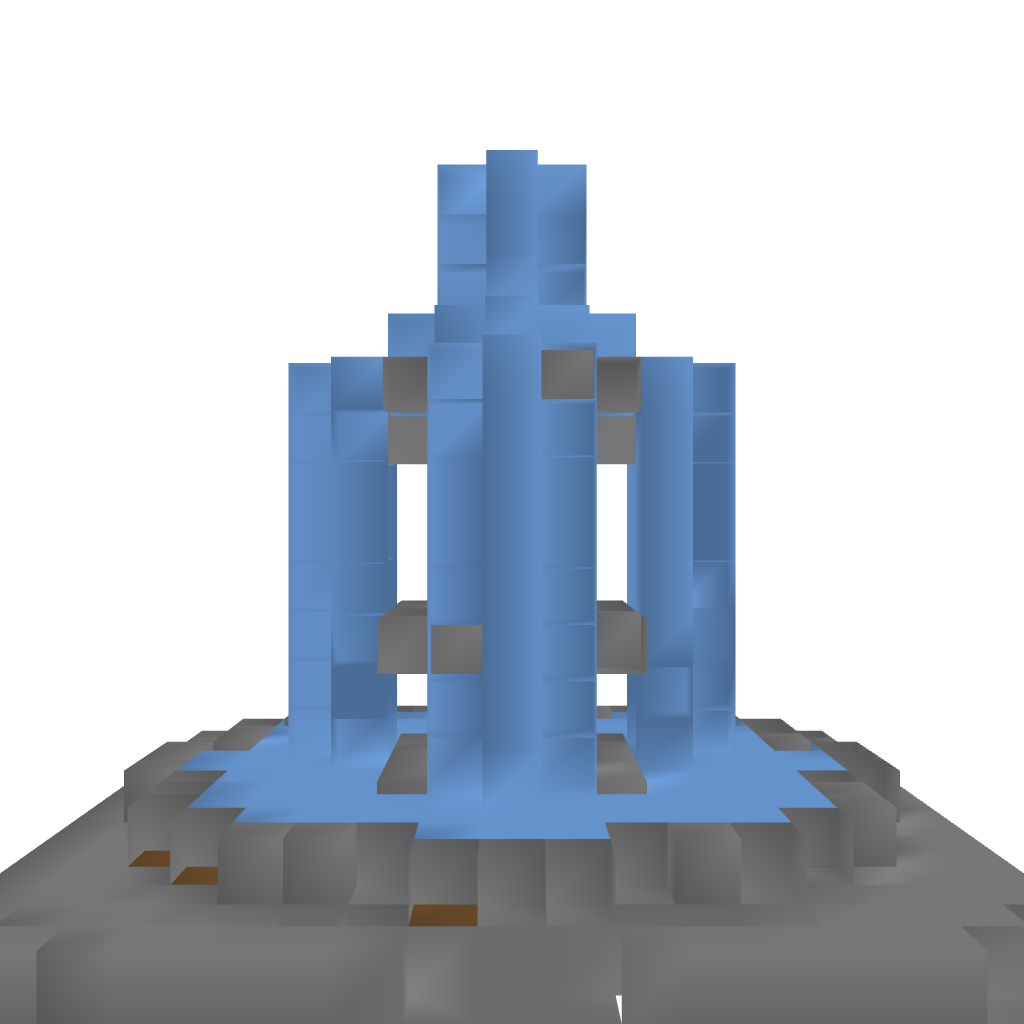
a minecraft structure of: Fountain Centerpiece bad low quality